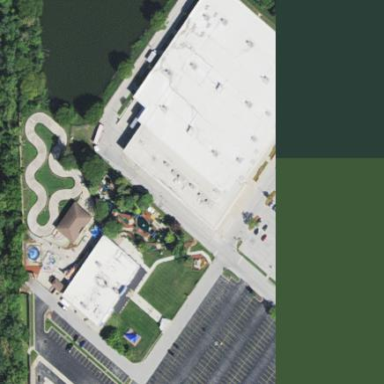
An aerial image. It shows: Miniature golf leisure land.